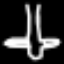
Label: airplane